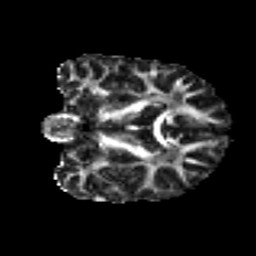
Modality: FA
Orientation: coronal
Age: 22
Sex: male
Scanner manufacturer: ge
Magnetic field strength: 3 T
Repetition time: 7.8 s
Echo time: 0.0611 s